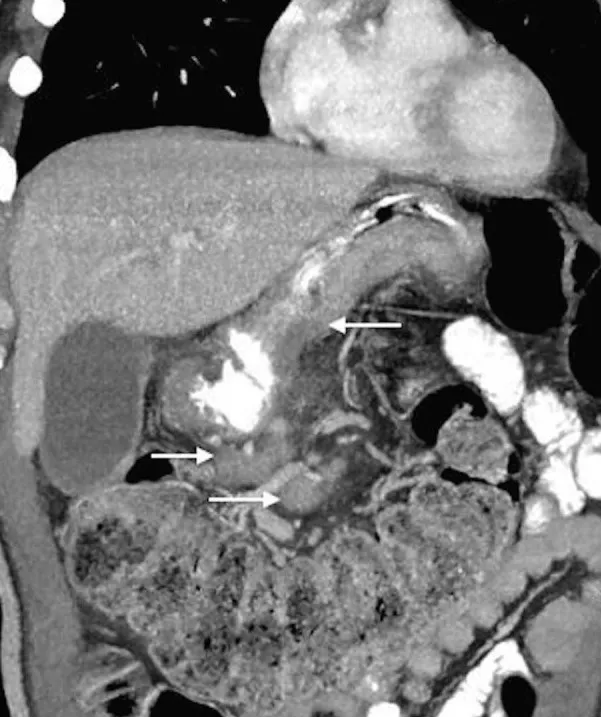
Coronal oblique 5 mm MIP reconstruction CT image from Patient 1 before treatment. . This image shows asymmetric, diffuse thickening of the inferior wall of gastric body and antrum with infiltration of adjacent fat as well as extensive mesenteric lymphadenopathy.
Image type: radiology (ct)